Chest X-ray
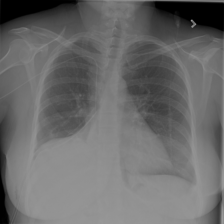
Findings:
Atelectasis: negative
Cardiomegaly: negative
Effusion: negative
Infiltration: negative
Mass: negative
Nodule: negative
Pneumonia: negative
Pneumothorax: negative
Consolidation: negative
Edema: negative
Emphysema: negative
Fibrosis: negative
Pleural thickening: negative
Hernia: negative